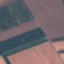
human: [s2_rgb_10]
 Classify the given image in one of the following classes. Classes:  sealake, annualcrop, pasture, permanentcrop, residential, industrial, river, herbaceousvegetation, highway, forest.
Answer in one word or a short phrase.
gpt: AnnualCrop